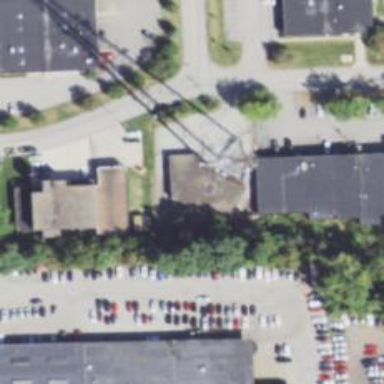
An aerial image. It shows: Service building with communication mast tower.